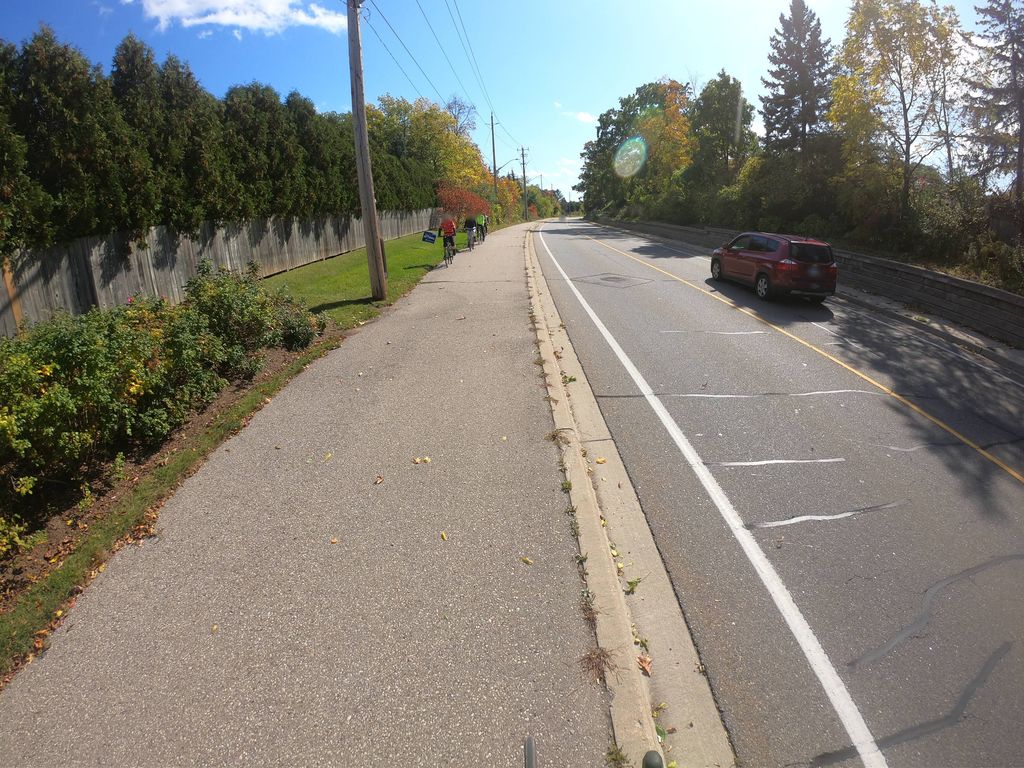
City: kitchener-waterloo